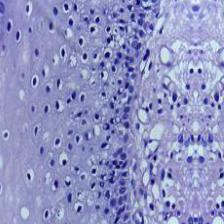
Diagnosis: Normal